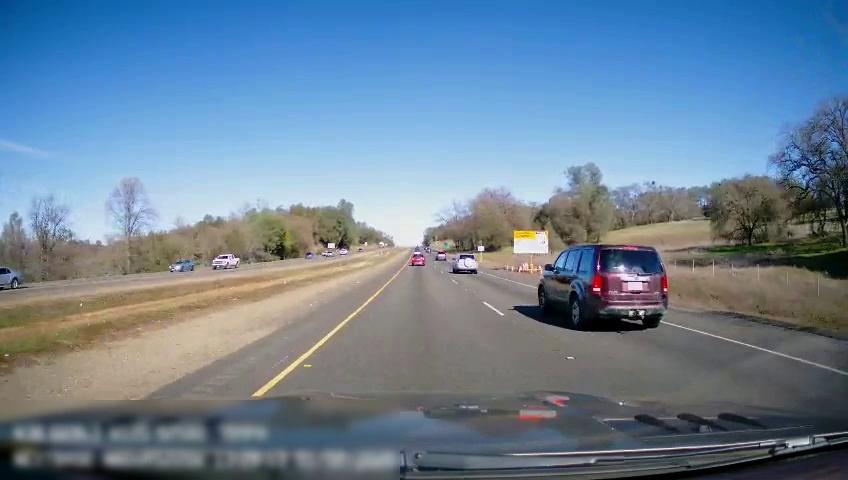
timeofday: Day
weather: Sunny
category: Drivable Space
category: Drivable Space
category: Vehicles | SUV
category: Vehicles | SUV
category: Vehicles | SUV
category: Vehicles | SUV
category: Vehicles | Car
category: Vehicles | SUV
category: Vehicles | Truck
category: Lanes | Current Lane
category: Lanes | Current Lane
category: Lanes | Alternate Lane
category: Traffic | Signs